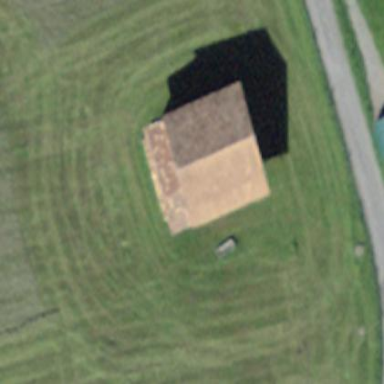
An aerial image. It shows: Rural barn.